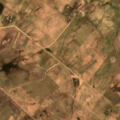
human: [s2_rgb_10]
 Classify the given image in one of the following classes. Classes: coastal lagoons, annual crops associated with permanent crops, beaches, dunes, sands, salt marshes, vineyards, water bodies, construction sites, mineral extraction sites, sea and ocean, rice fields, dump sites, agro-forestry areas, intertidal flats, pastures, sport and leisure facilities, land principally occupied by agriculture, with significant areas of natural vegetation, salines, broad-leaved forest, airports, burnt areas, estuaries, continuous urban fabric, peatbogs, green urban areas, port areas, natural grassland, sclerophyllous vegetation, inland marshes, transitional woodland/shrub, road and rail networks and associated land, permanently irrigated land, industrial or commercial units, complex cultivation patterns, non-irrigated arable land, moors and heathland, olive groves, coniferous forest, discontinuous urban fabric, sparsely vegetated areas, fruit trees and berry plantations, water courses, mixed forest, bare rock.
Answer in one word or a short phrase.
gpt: non-irrigated arable land, land principally occupied by agriculture, with significant areas of natural vegetation